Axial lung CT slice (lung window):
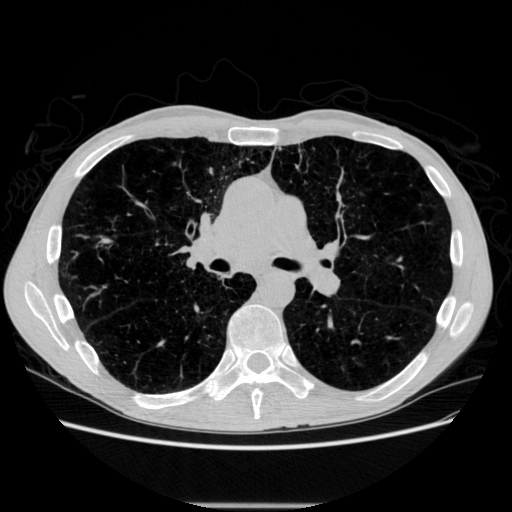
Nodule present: no